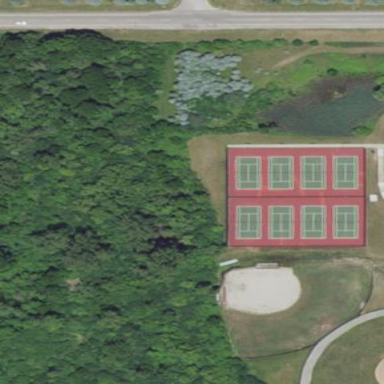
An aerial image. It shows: Tennis court on the leisure land pitch.